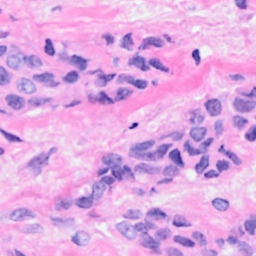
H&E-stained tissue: Breast